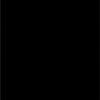
Label: dusty